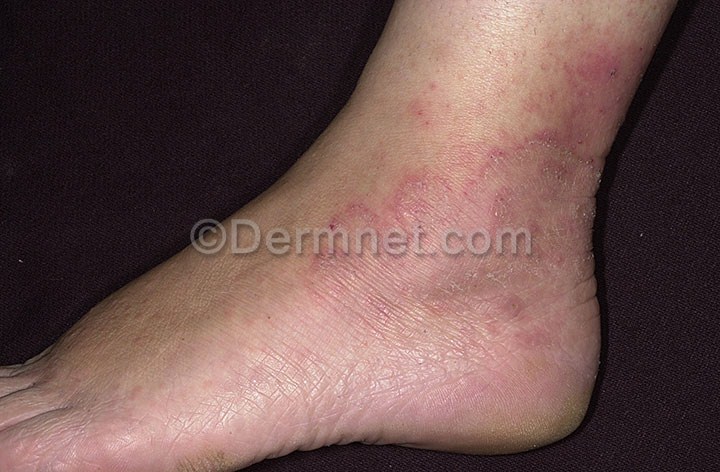
Disease: Tinea Ringworm Candidiasis and other Fungal Infections